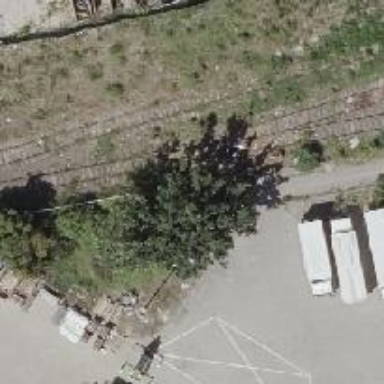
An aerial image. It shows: Railway switch.